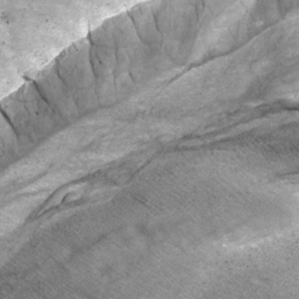
Label: non_frost